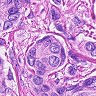
Metastatic tissue present: yes